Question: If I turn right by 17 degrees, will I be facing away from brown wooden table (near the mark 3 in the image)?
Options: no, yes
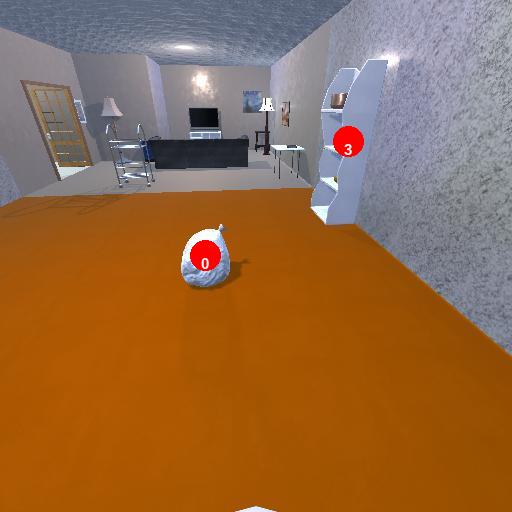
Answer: no